五年级 · 变换几何
如图, 将三角形 $\mathrm{ABC}$ 向左平移 2 格, 则点 $\mathrm{A}$ 的对应点的位置用数对表示是 ( )。

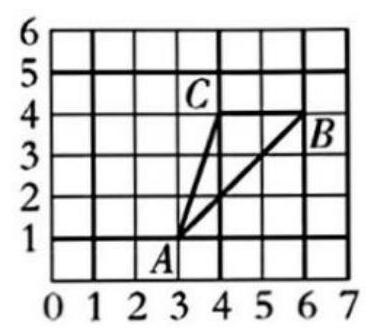
A. $(5,1)$
B. $(1,1)$
C. $(7,1)$
答案: B